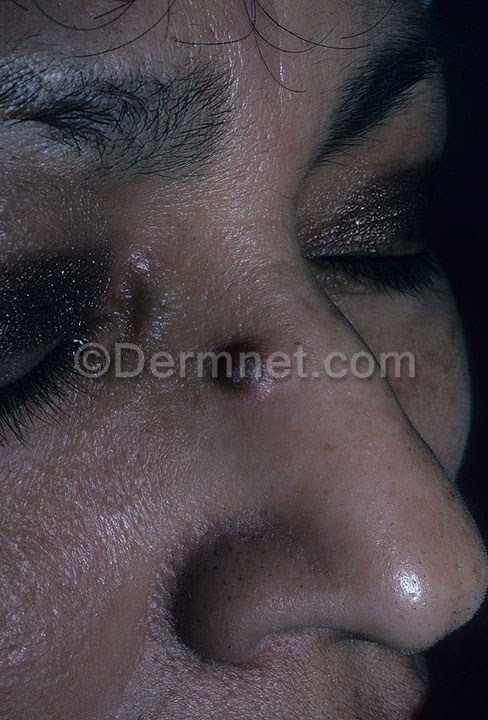
Disease: Vascular Tumors